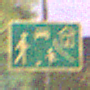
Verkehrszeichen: BeginnVerkehrsberuhigterBereich
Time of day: Night
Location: Outdoor (Suburban)
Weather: PartlyCloudy
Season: NotSpecified
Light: Artificial